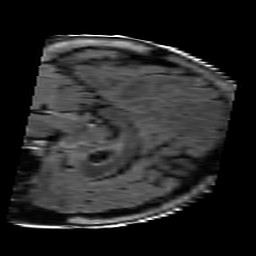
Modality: FLAIR
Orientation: sagittal
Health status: ill
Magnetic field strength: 3 T